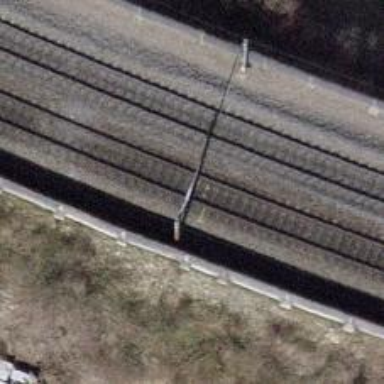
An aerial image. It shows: Single railway track with electrified contact line.